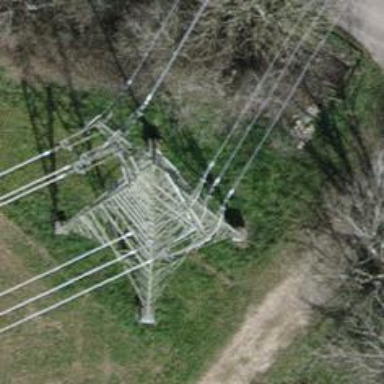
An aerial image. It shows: Towering power structure.